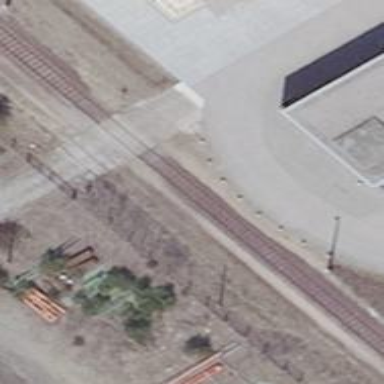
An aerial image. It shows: Railway level crossing.